Question: I cant pin ADT into the taskbar in windows 7. The icon also turns to eclipse and when the IDE opens up it turns into like this.

When i right click on the icon it only shows the close option. Anyway to resolve this problem?
Im using the 64bit version by the way.
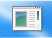
Answer: I finally fixed it. What I did was
Open the eclipse.ini which can be found at the root folder of your eclipse folder and place this line of code at the very top. Make sure you place it at the very top to avoid errors.
> > -vm
C:\Program Files\Java\jre7in (This will depend where you install your JRE)
save your changes and close your IDE if it's open. When you reopen it. The broken icon turns to eclipse icon. Right the icon and select and you're done.